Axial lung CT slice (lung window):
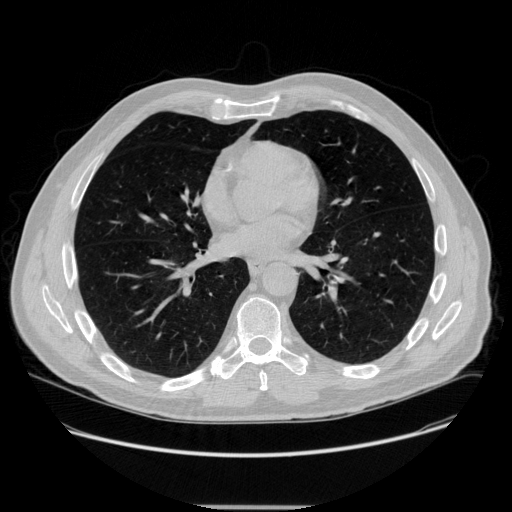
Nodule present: no